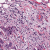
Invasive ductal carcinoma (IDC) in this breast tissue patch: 0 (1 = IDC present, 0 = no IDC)